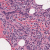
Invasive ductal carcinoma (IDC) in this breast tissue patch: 1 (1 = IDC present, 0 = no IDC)